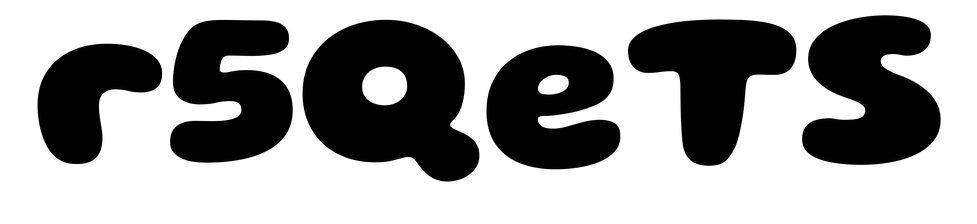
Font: Gluten_ExtraBold